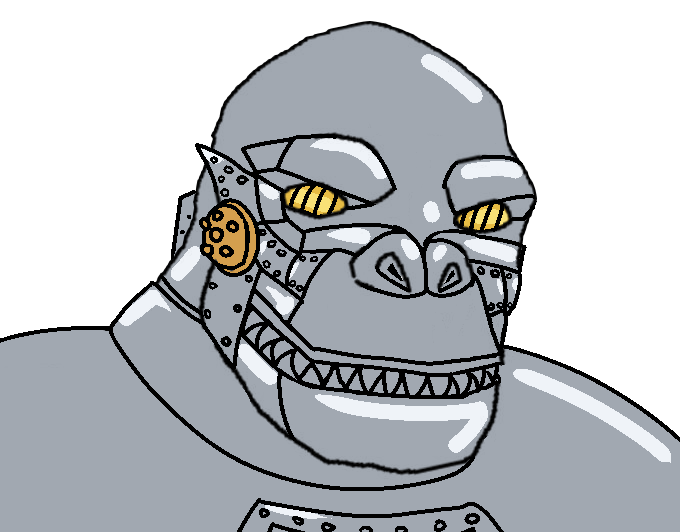
Label: 5_Craig